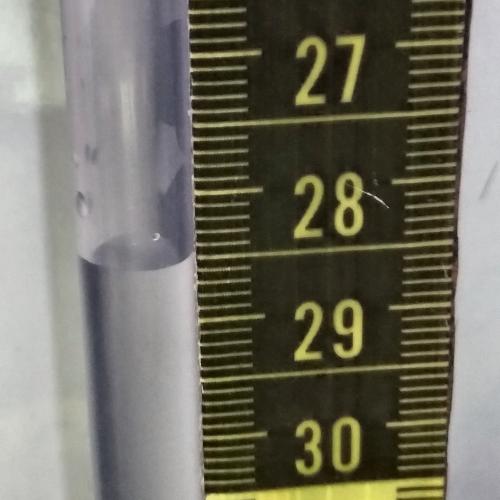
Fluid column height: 28.5 cm